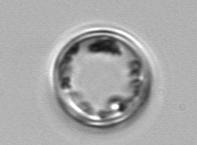
Label: Guinardia_flaccida